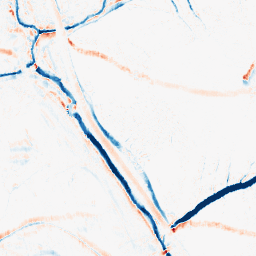
Category: morphological
Decomposition family: morphological_ellipse
Decomposition parameters: operation: average
width: 10
height: 5
Upsampling method: sinc_hamming
Upsampling parameters: scale: 2
kernel_size: 4
Upsampling scale: 2